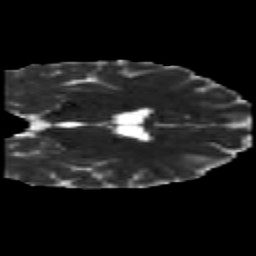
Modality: MD
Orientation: coronal
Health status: healthy
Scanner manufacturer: philips
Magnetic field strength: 3 T
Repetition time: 6.964 s
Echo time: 0.092 s